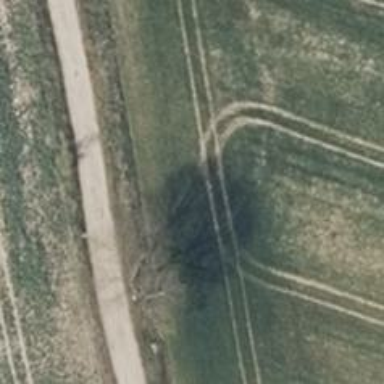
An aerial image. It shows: Deciduous broadleaved tree.